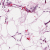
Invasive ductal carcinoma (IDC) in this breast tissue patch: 0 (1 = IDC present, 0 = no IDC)